Field crop: maize
Growth stage: 2
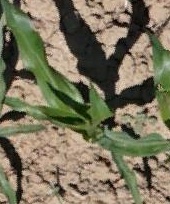
Species: maize